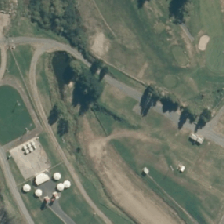
Land cover: urban_parkland